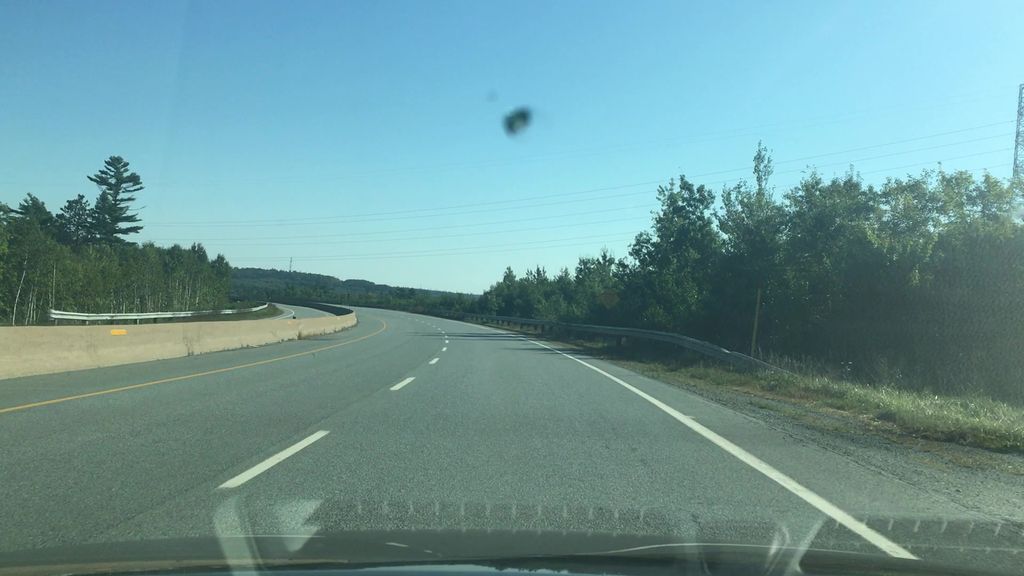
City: halifax